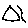
Label: triangle